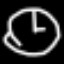
Label: clock